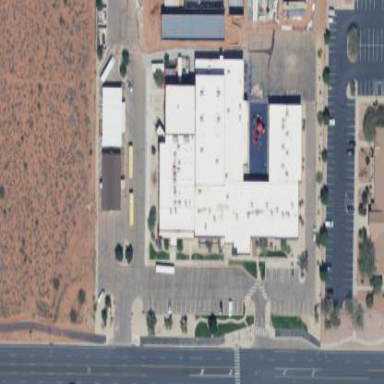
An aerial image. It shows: School building.